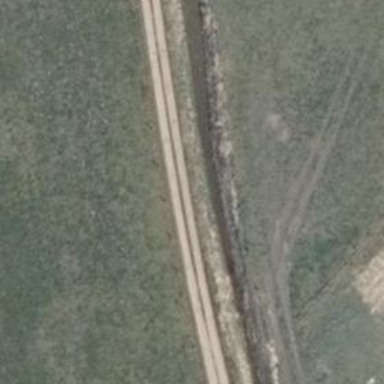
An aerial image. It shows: Track with grade3 tracktype.